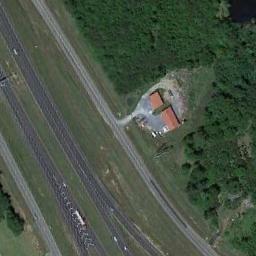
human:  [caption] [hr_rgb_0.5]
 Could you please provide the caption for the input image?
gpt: There is a large green forest around the freeway, There are two cars on the freeway, There are two buildings in the forest, And there are two roads beside the freeway .

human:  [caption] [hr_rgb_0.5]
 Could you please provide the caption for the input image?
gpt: Some straight freeways go through the forest with many dark green trees and two houses are on one side of the freeway .

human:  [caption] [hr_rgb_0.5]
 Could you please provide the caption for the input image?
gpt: The freeway is between the grass and some trees .

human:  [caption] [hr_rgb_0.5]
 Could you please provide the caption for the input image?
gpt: There was only one big truck on the highway .

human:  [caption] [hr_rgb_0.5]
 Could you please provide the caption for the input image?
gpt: There are many green trees and two brown buildings beside the freeway .